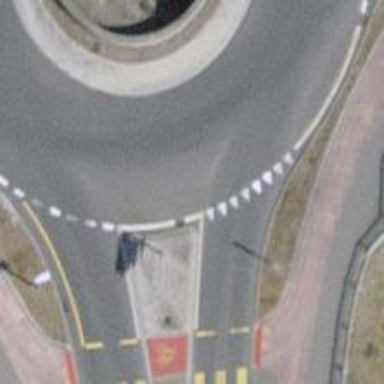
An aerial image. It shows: Road with "give way" sign.